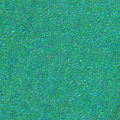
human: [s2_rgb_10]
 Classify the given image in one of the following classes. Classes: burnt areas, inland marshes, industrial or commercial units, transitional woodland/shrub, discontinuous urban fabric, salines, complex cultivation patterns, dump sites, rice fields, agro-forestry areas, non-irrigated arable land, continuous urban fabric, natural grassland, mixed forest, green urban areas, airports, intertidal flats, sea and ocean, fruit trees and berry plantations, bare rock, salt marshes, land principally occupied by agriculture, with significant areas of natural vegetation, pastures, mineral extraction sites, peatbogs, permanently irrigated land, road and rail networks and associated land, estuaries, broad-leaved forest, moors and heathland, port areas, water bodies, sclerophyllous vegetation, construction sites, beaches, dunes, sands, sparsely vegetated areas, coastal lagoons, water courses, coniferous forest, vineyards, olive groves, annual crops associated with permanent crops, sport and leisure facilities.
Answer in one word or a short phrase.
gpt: sea and ocean